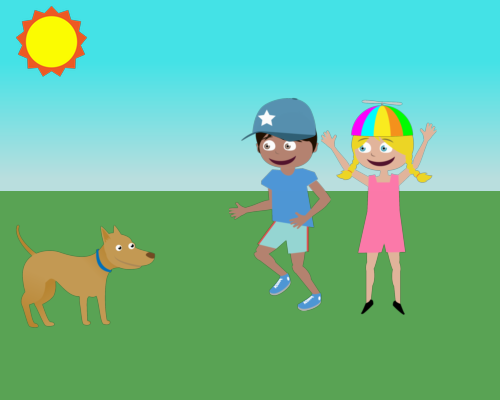
small sun on the upper left. a dog under the sun on the grass facing right. then kids both facing left very close to each other. dude first center runs star hat chest at skyline then girl on the right of the dude hands up happy rainbow hat chest at skyline.